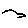
Label: bird